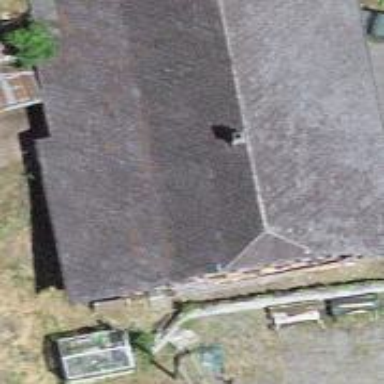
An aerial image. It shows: Farm building.